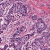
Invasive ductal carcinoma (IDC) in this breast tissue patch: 1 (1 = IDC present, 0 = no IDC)